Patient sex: F
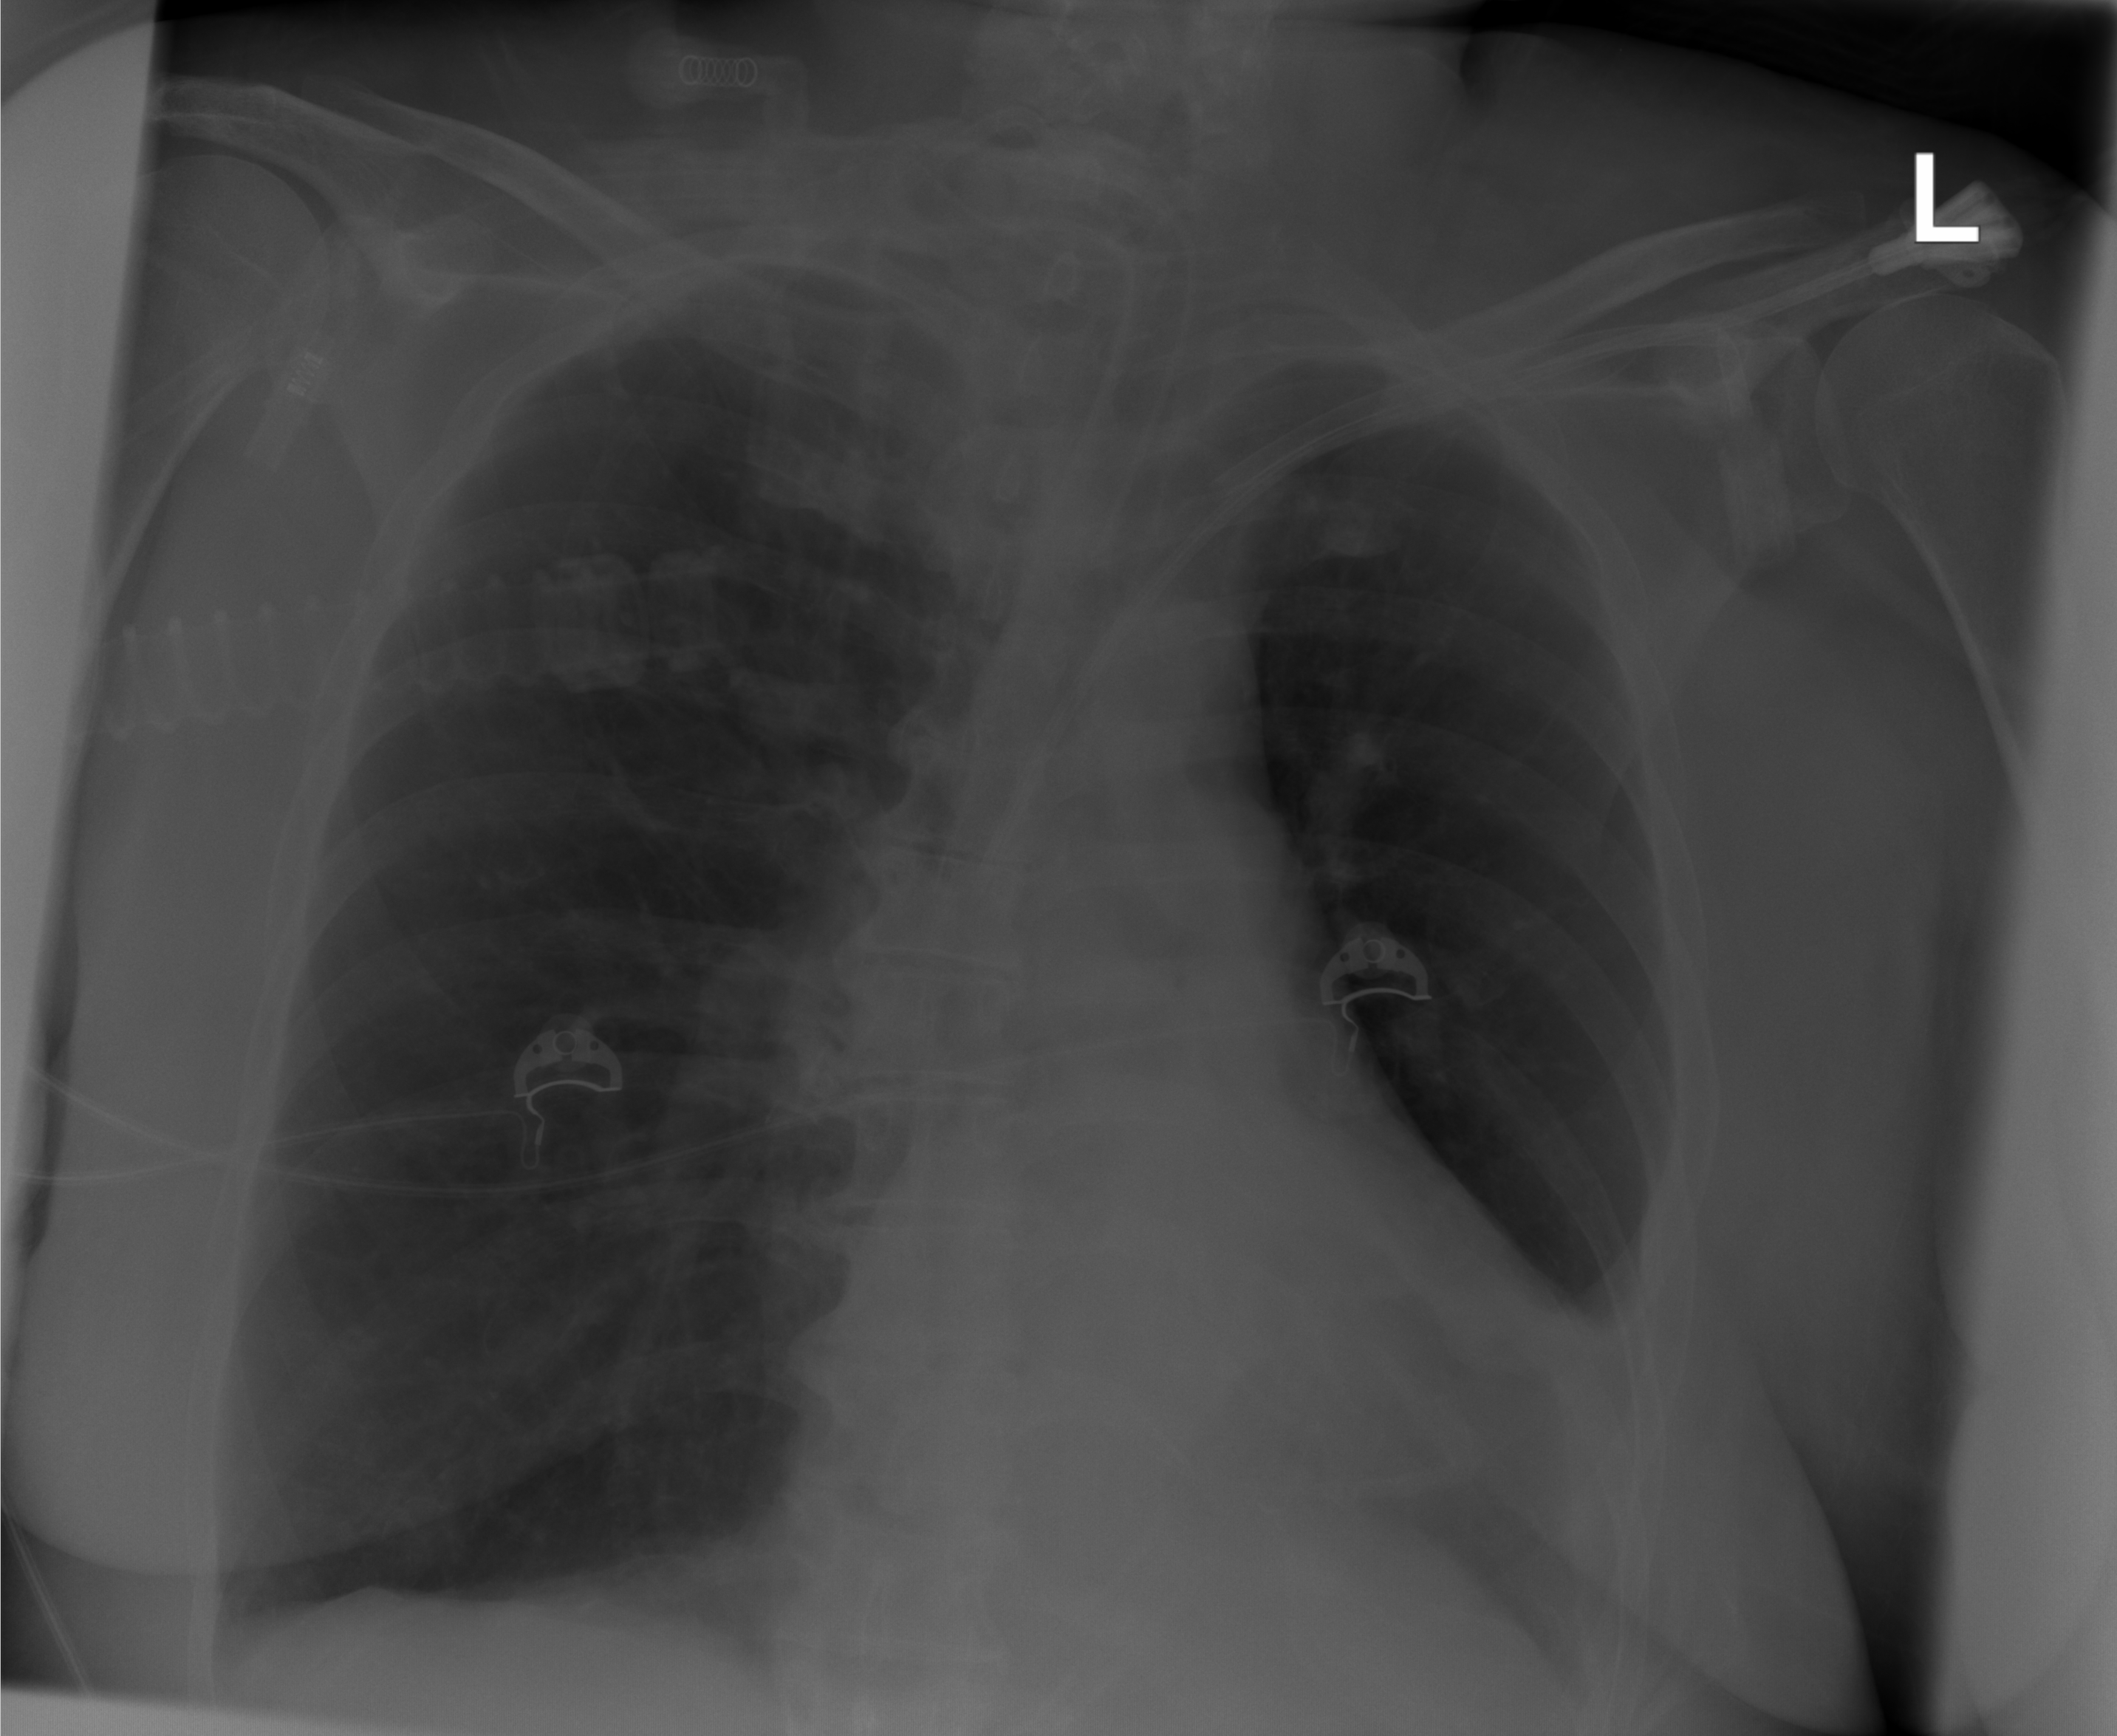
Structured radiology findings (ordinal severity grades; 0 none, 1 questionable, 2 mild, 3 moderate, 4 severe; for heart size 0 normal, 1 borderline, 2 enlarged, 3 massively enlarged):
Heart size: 2
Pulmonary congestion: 0
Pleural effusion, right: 0
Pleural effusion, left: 2
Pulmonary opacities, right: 0
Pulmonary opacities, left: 0
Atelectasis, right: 0
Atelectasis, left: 2